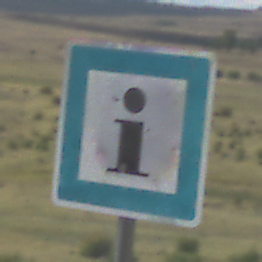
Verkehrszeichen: Informationsstelle
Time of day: Midday
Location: Outdoor (Nature)
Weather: PartlyCloudy
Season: NotSpecified
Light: Natural